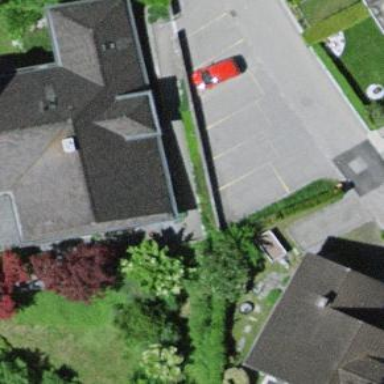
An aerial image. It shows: Street-side parking area.